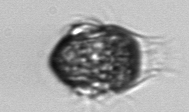
Label: Mesodinium